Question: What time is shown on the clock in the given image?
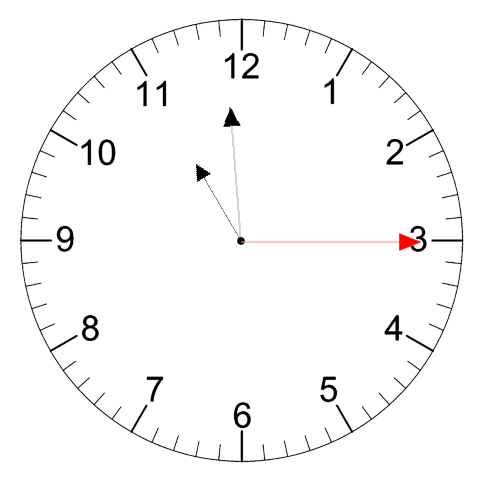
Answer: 10:59:15